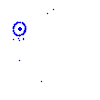
Particle: proton